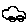
Label: car